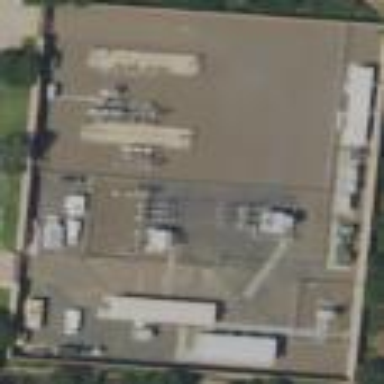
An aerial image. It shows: Power substation.